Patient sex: M
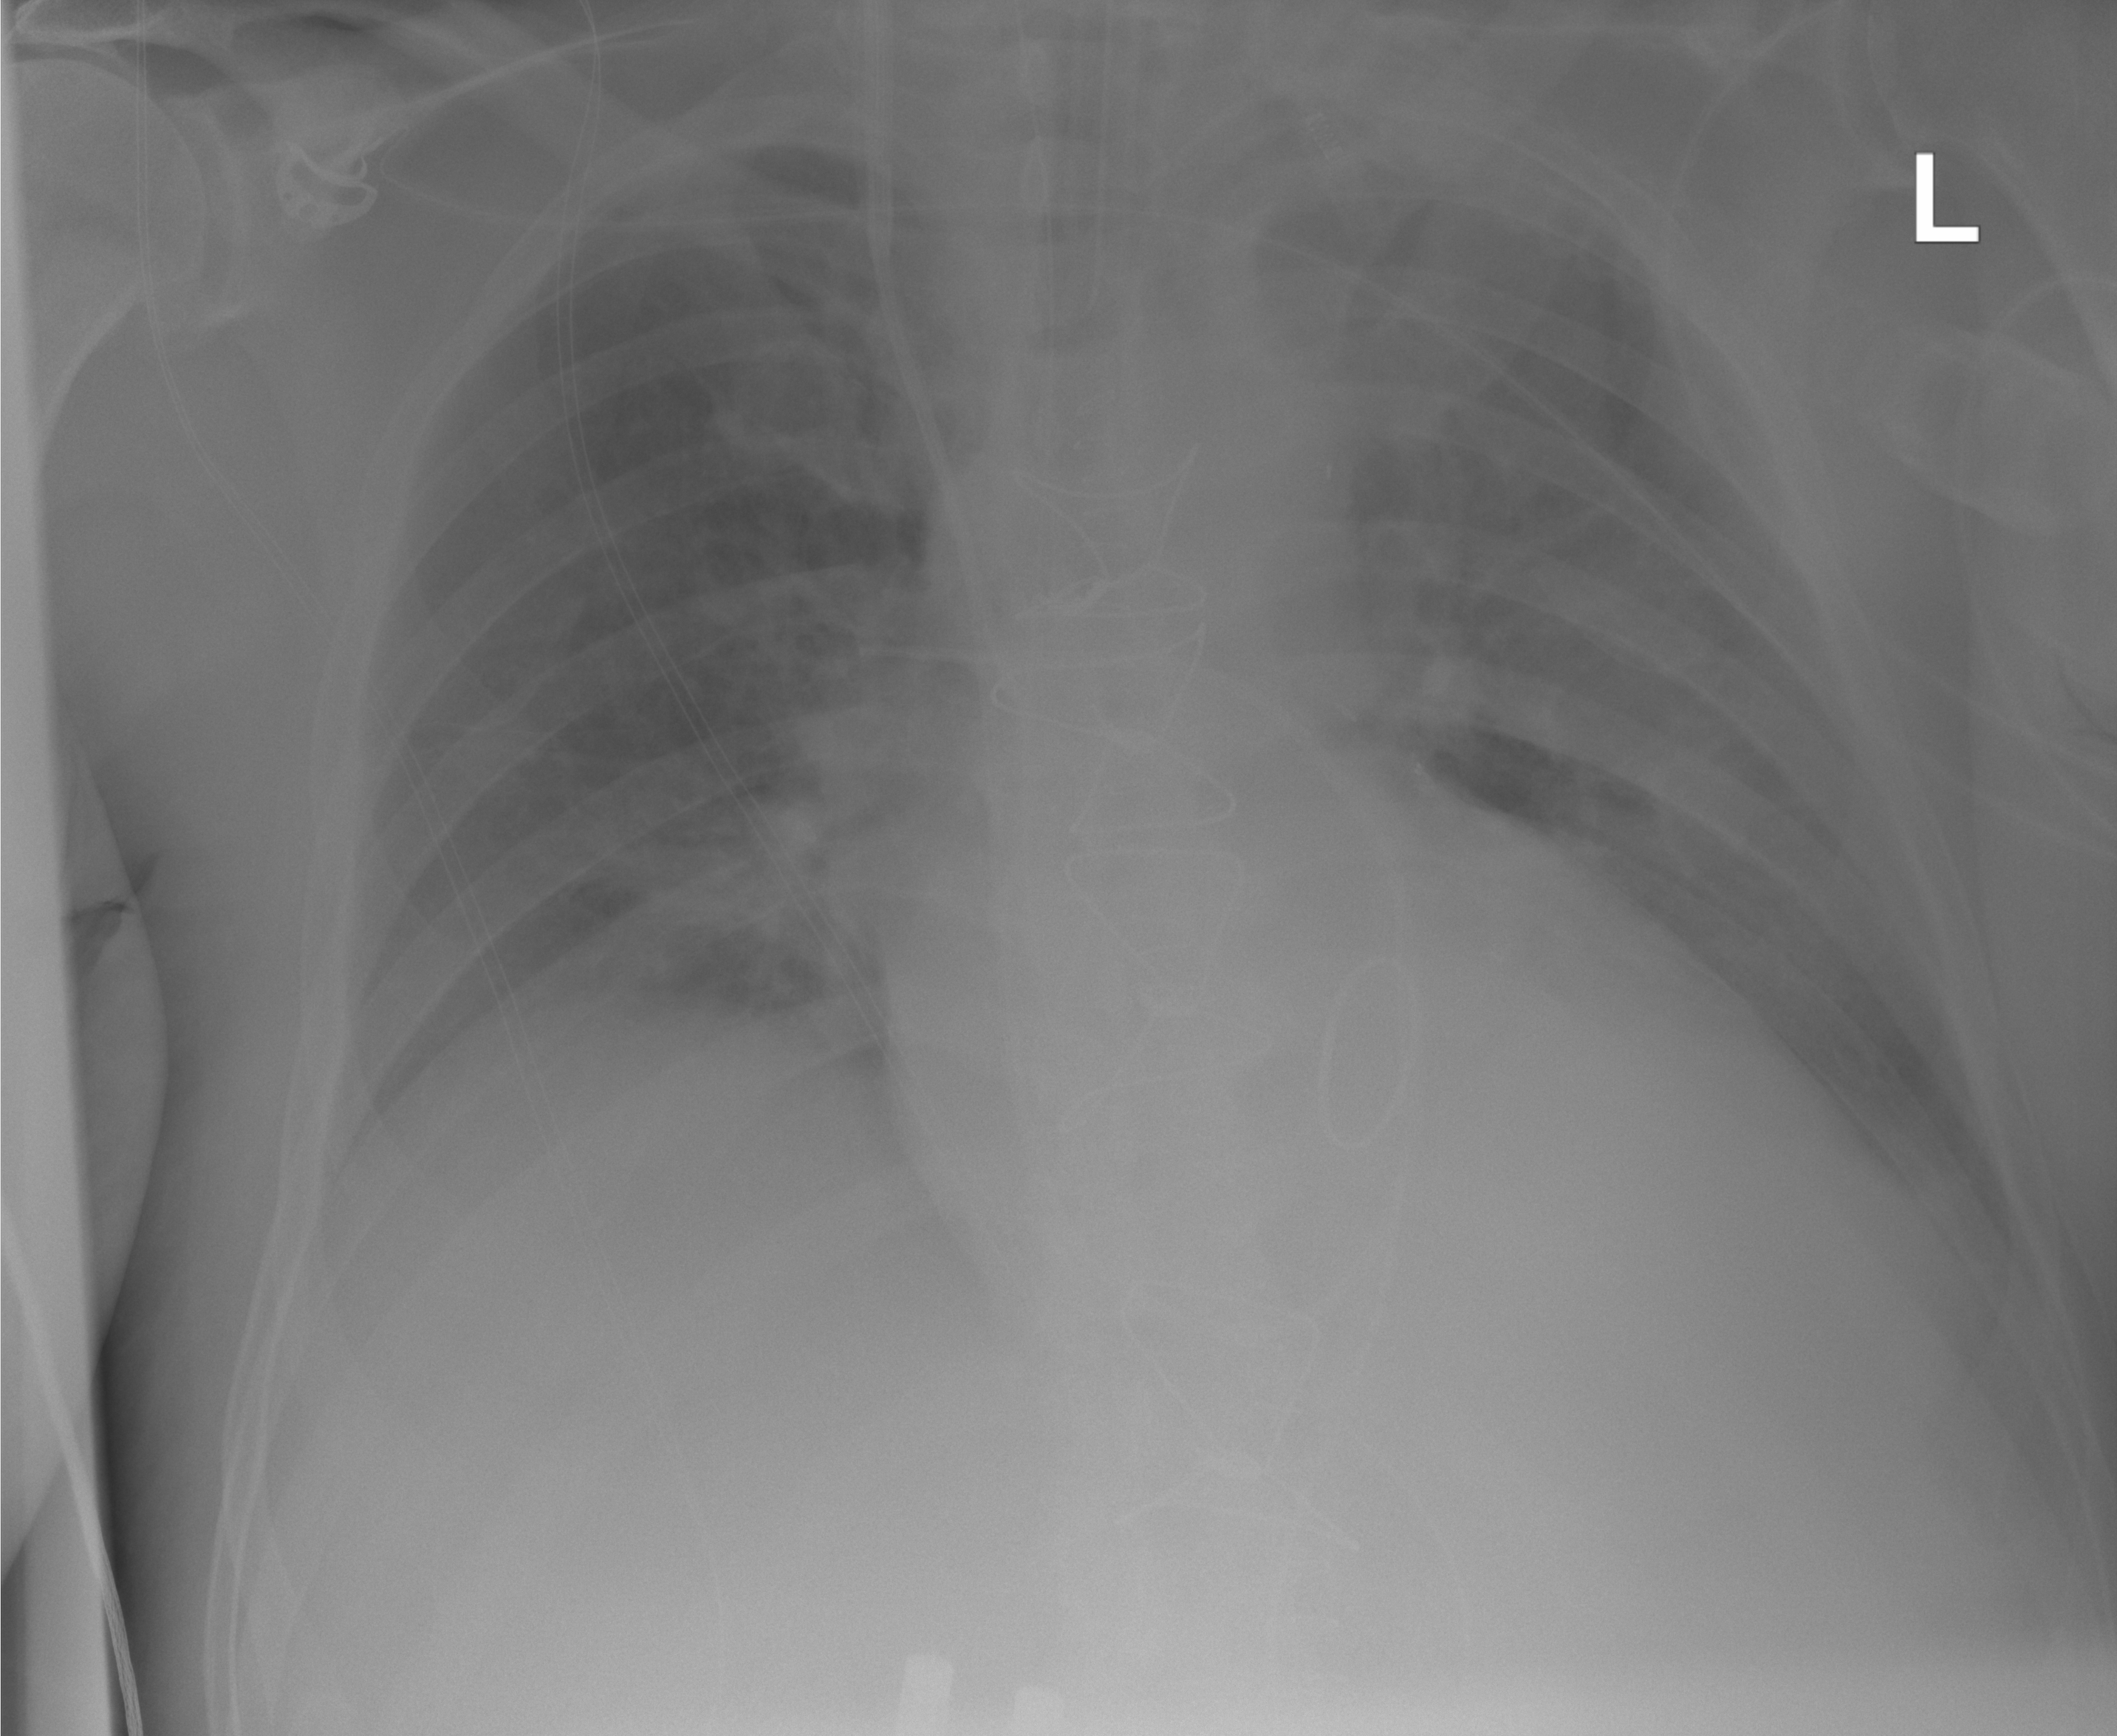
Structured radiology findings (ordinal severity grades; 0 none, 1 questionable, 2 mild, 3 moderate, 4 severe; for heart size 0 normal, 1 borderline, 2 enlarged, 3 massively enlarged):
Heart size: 1
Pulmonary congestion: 2
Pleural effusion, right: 1
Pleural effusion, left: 1
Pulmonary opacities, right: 0
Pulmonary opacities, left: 0
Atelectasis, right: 0
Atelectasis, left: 2